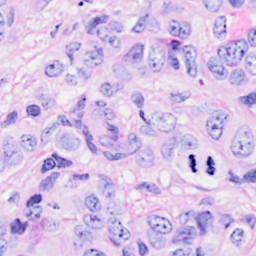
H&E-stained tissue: Breast